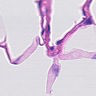
Metastatic tissue present: no